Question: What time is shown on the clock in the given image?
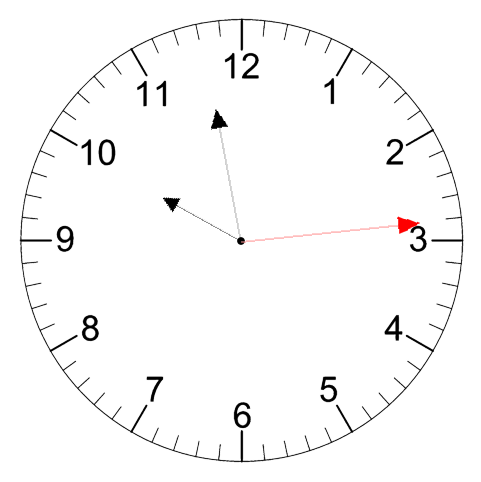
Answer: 09:58:14